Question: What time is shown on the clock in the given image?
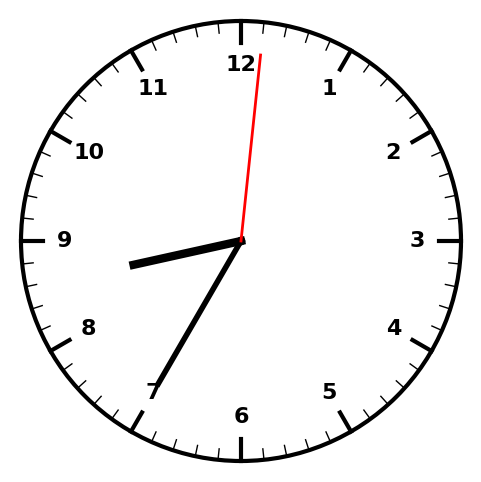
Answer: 08:35:01